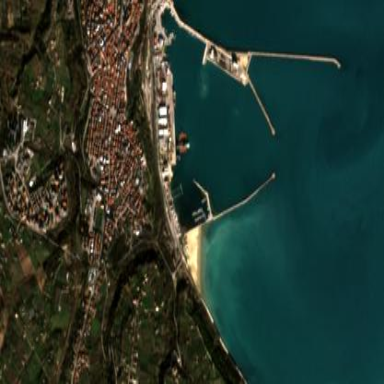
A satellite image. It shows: Picturesque harbour.